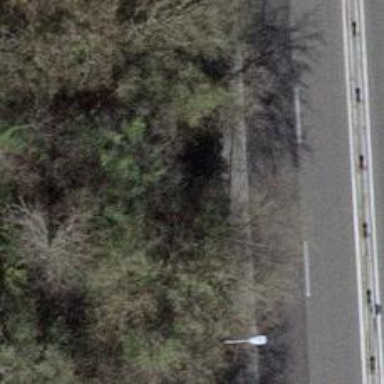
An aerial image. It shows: Hedge acting as barrier.